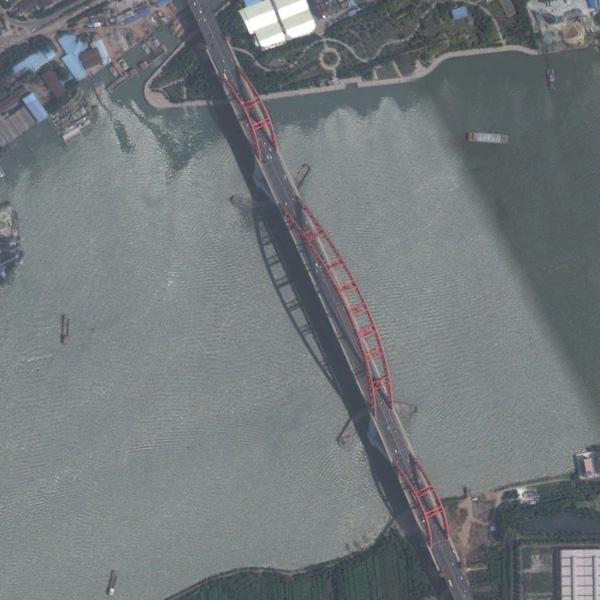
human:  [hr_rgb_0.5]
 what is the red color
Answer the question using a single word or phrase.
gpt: bridge